Field crop: maize
Growth stage: 2
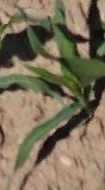
Species: maize